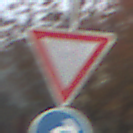
Verkehrszeichen: VorfahrtGewaehren
Zusatzzeichen unten: VorgeschriebeneFahrtrichtungRechts
Umgebung: Outdoor, Suburban
Tageszeit: MorningAfternoon
Wetter: PartlyCloudy
Licht: Natural
Jahreszeit: NotSpecified
Kontrast: MediumContrast